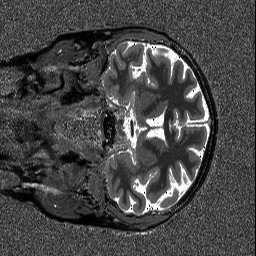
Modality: T1map
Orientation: coronal
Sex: female